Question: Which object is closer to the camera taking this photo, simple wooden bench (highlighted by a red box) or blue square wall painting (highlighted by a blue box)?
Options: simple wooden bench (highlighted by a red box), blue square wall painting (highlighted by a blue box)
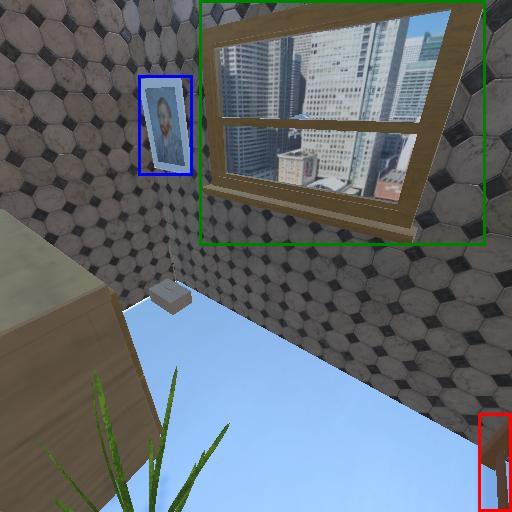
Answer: simple wooden bench (highlighted by a red box)